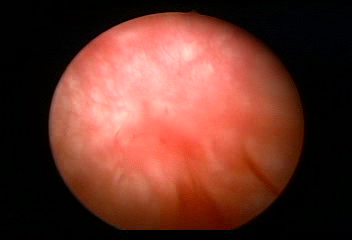
Modality: WLC
Class: Normal mucosa
Bladder cancer association: No